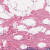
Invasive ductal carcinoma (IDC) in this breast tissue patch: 0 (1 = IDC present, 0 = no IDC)